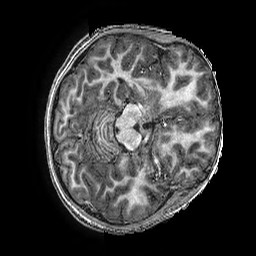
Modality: T1w
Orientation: axial
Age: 9
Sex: female
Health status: ill
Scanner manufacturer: ge
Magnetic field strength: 3 T
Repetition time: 0.00766 s
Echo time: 0.003476 s